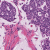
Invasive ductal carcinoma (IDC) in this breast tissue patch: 1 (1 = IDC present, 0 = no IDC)